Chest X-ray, PA view. Patient: 60 years old, sex M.
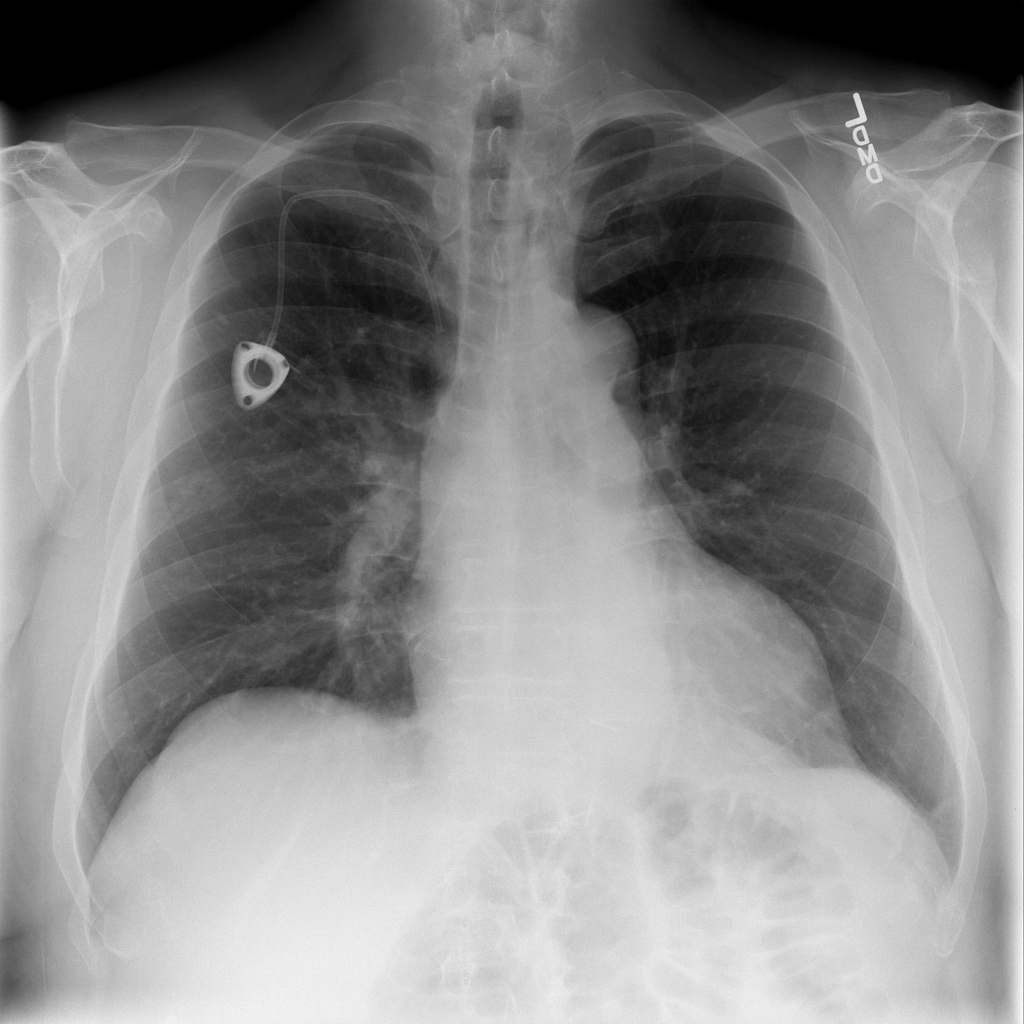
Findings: No Finding